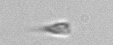
Label: Calciopappus